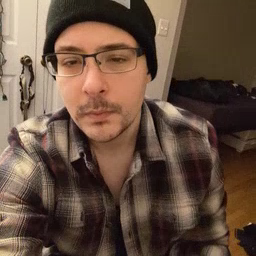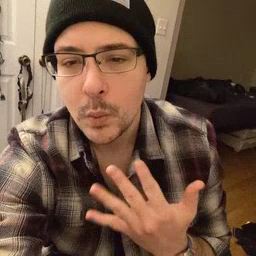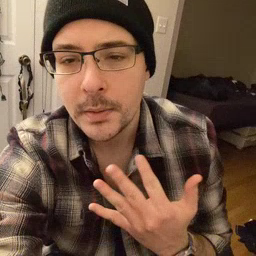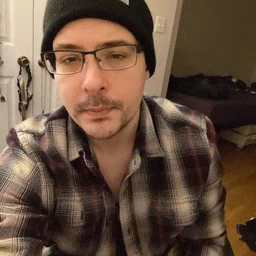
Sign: wait